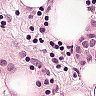
Metastatic tissue present: yes